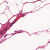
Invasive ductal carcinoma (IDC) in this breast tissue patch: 0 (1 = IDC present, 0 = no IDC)